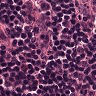
Metastatic tissue present: no